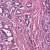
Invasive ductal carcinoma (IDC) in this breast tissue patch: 1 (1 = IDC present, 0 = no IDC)